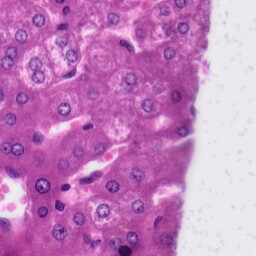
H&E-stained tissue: Liver